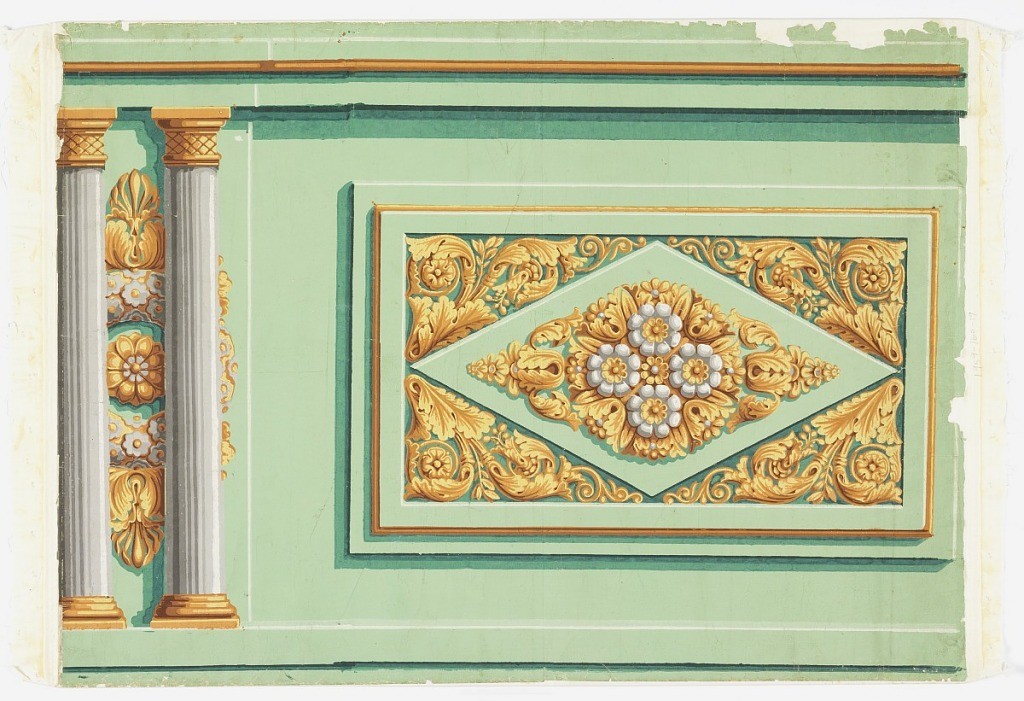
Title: Dado
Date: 1815–25
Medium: Block-printed paper
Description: Empire style dado fragment. On light, bright green ground, horizontal rectangle outlined and shaded in green and white to simulate raised panel, corners filled with symmetrical acanthus, flowers and berries in yellow and gold-color around diamond with center of gold and yellow foliage with four white flowers. To left of rectangle, pair of fluted white columns with gold and yellow bases and capitals with cross-hatching. Illusionistically behend and between columns gold and gray wreath.